Interaction volume radius: 10 \u00c5
Interaction volume height: 20 \u00c5
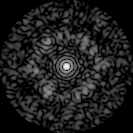
Disorder parameter: 0.7422